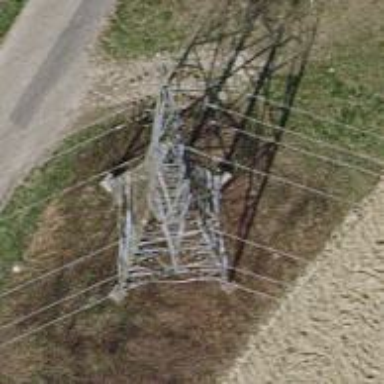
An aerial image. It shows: Power tower.